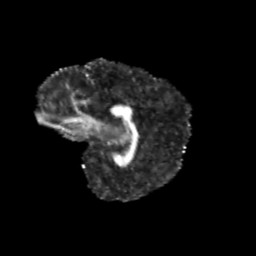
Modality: FA
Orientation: sagittal
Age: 12
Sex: female
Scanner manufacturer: siemens
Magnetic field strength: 3 T
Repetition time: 3.8 s
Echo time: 0.07 s